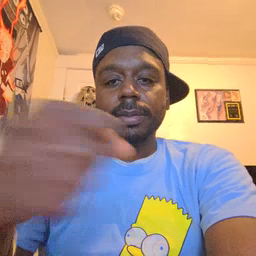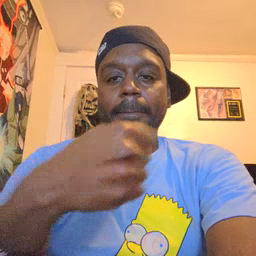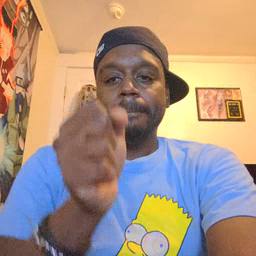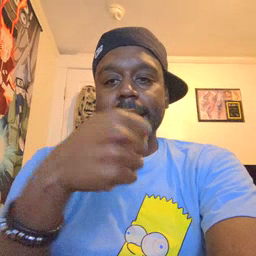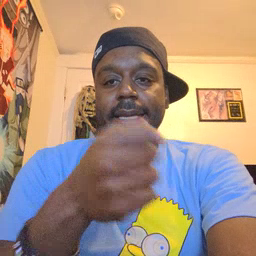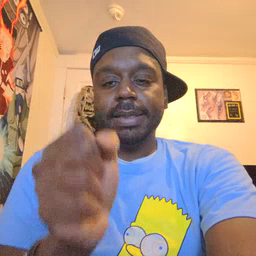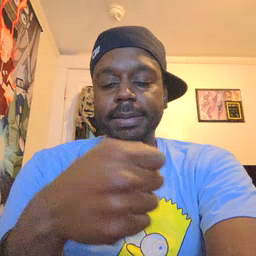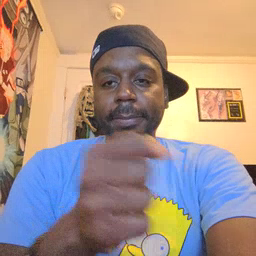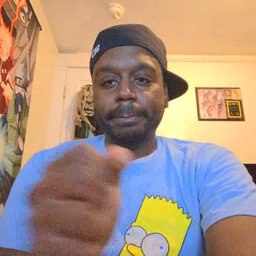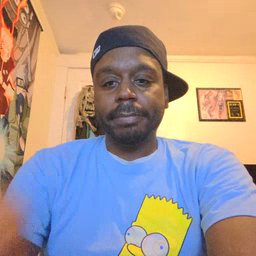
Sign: make